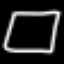
Label: square